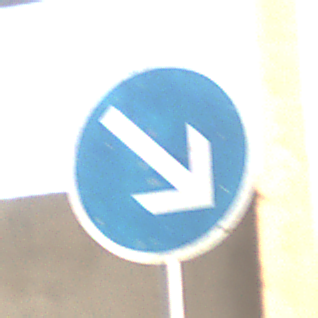
Verkehrszeichen: VorgeschriebeneVorbeifahrtRechts
Umgebung: Roofed, Suburban
Tageszeit: SunriseSunset
Wetter: Clear
Licht: Natural
Jahreszeit: NotSpecified
Kontrast: MediumContrast